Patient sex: M
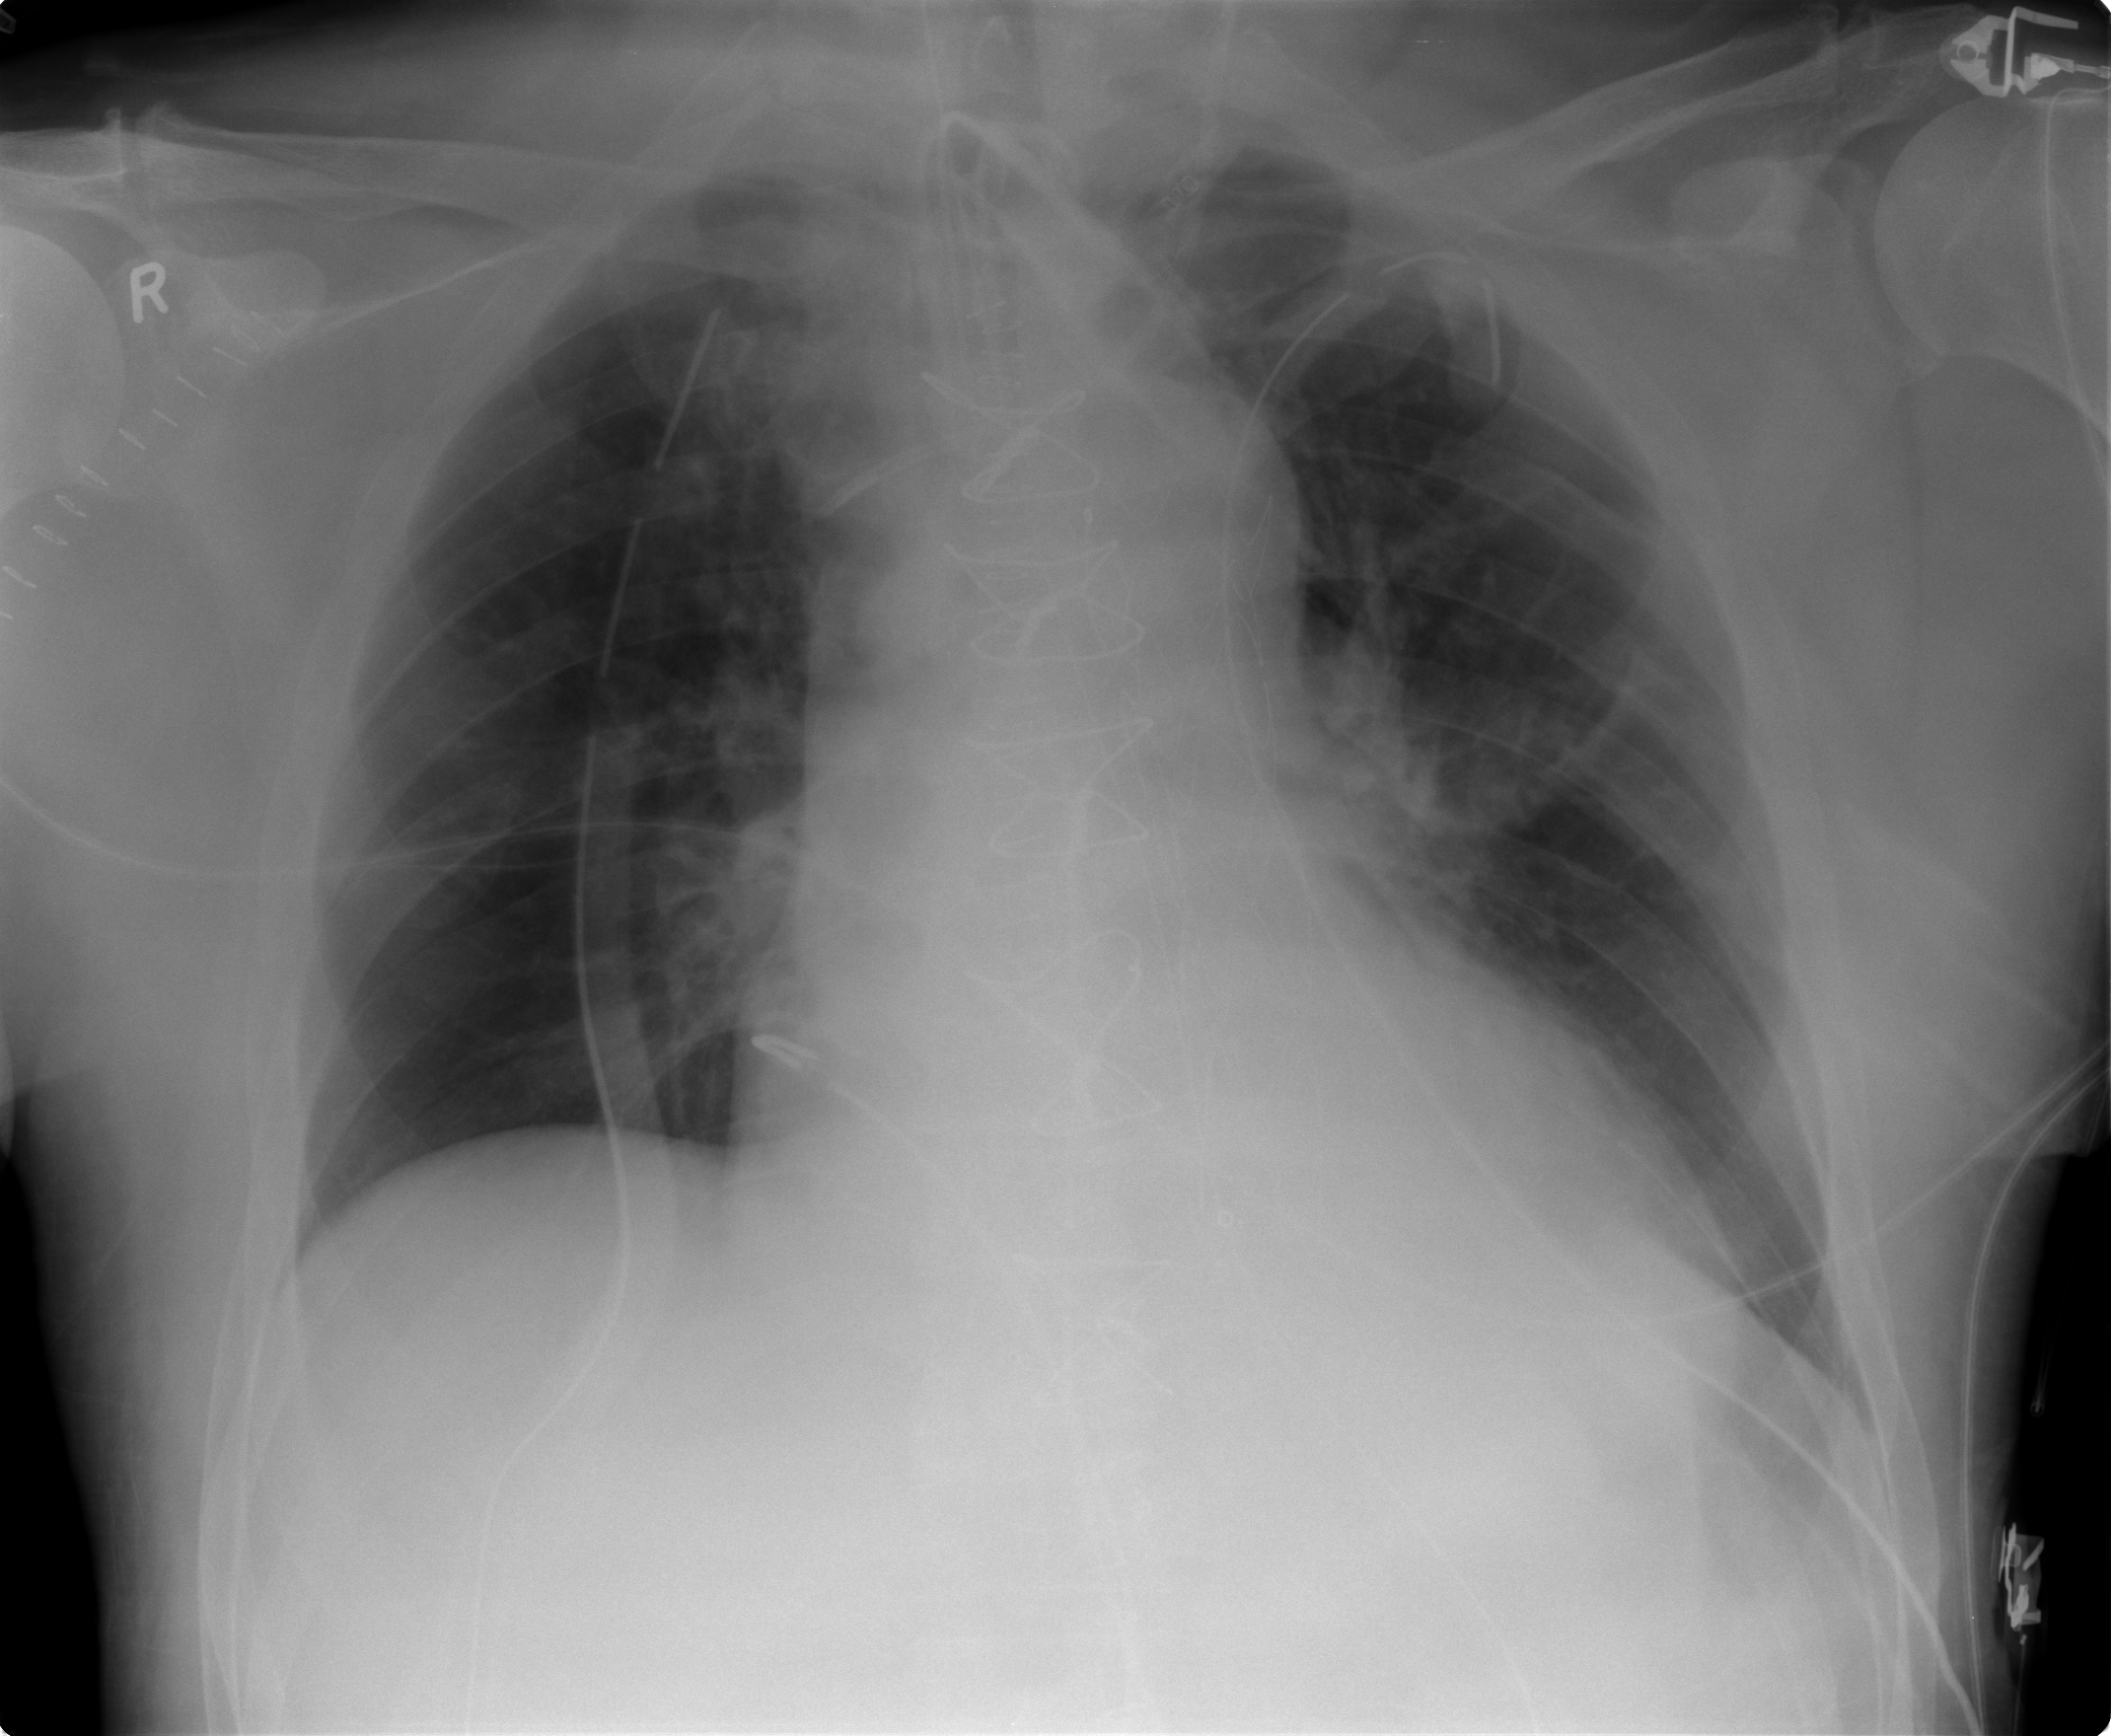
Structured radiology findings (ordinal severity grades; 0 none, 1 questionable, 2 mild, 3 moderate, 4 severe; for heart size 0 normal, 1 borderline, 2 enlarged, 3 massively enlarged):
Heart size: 2
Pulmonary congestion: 2
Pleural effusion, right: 0
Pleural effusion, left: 0
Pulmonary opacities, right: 0
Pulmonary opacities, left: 0
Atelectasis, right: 0
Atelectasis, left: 2